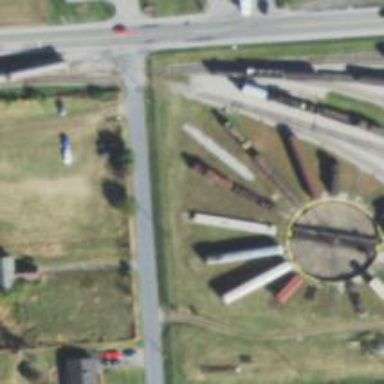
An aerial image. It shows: Preserved rail yard. The area contains preserved railway tracks.